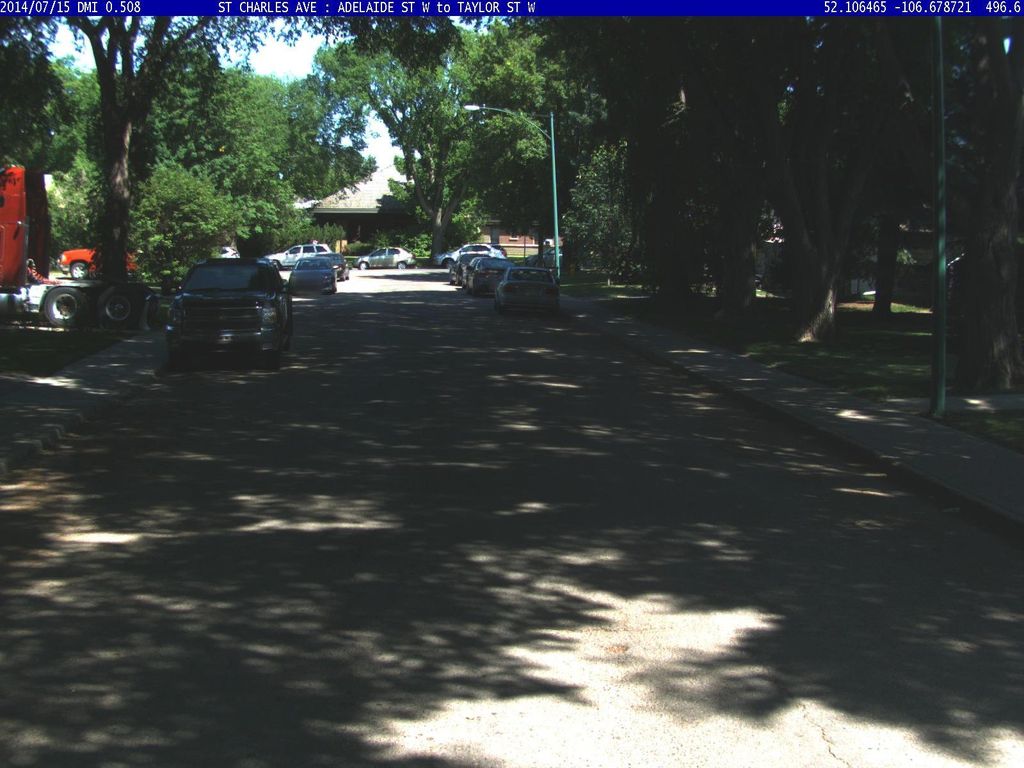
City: saskatoon